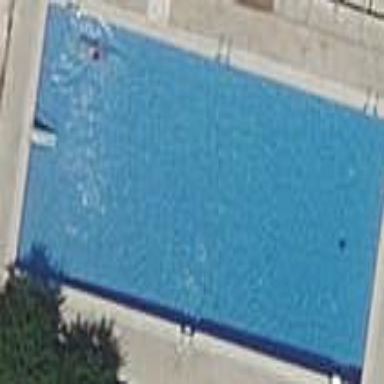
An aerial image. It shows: Swimming pool located in leisure land.